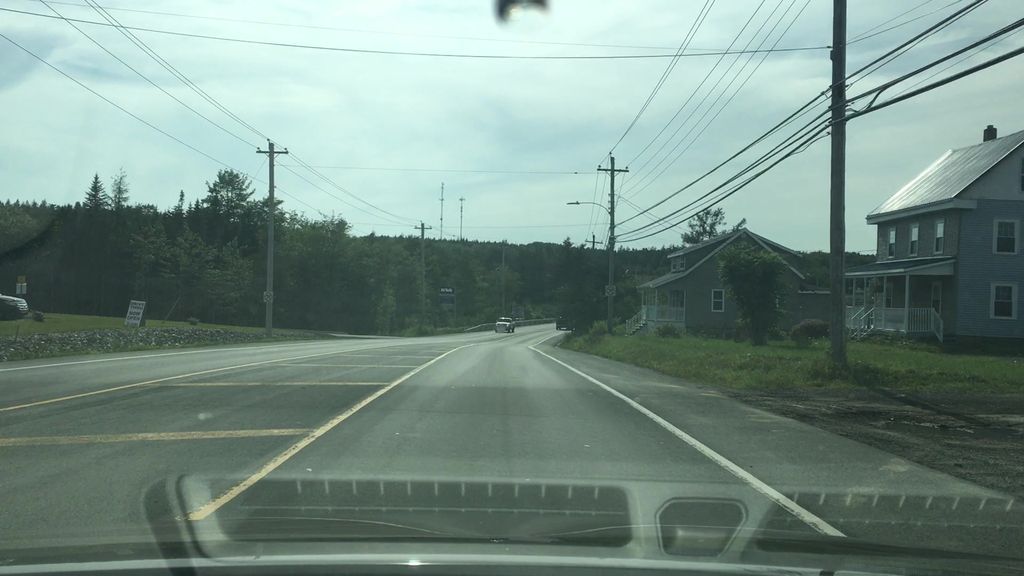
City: halifax